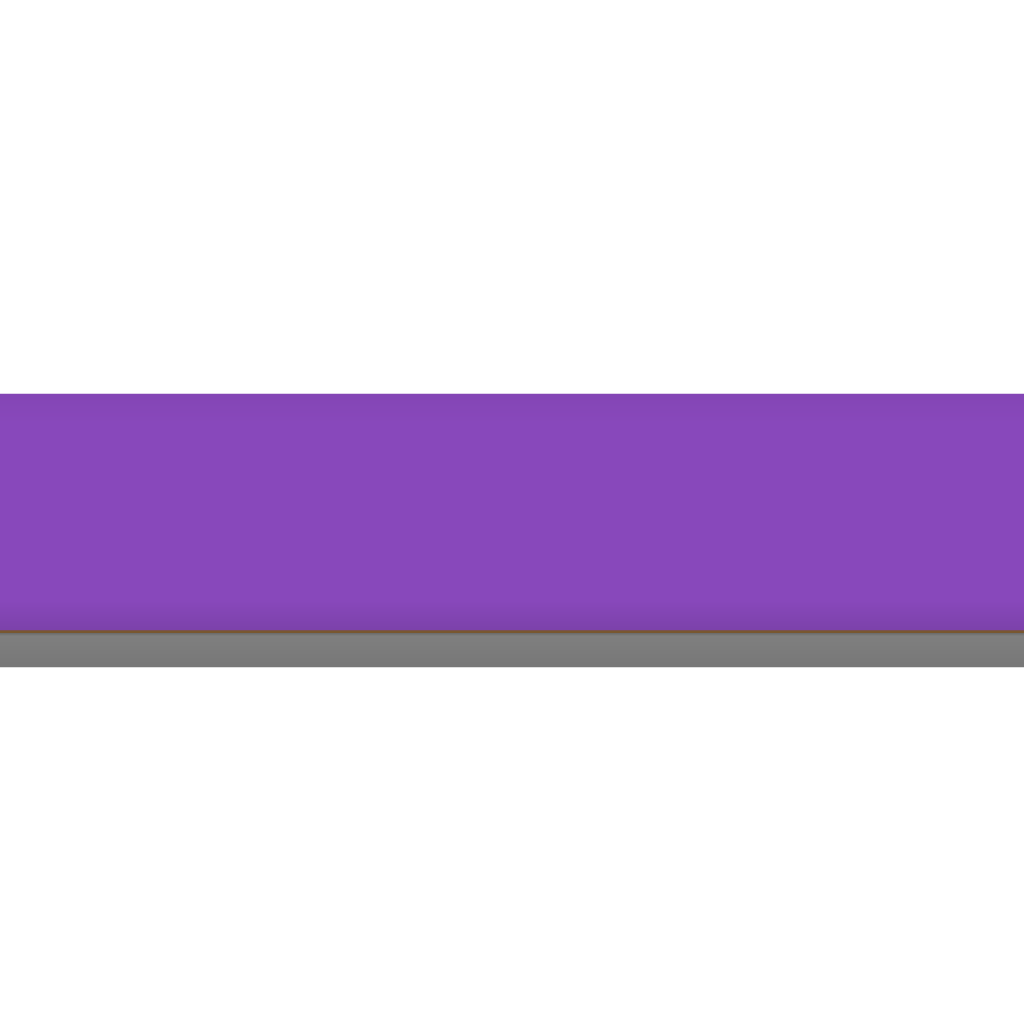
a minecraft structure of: Club/Disco bad low quality